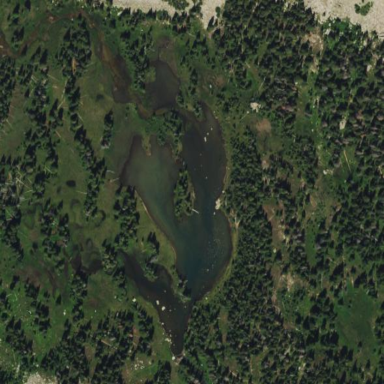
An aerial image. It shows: Beautiful lake surrounded by nature.